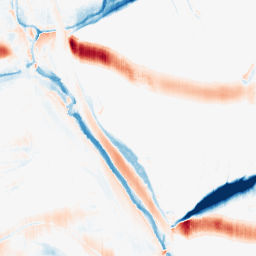
Category: morphological
Decomposition family: morphological_ellipse
Decomposition parameters: operation: average
width: 30
height: 5
Upsampling method: sinc_hamming
Upsampling parameters: scale: 4
kernel_size: 16
Upsampling scale: 4